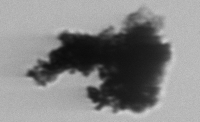
Label: detritus